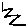
Label: zigzag